Aerial crown-view tile of a tropical tree (Barro Colorado Island, Panama), acquired 20250317:
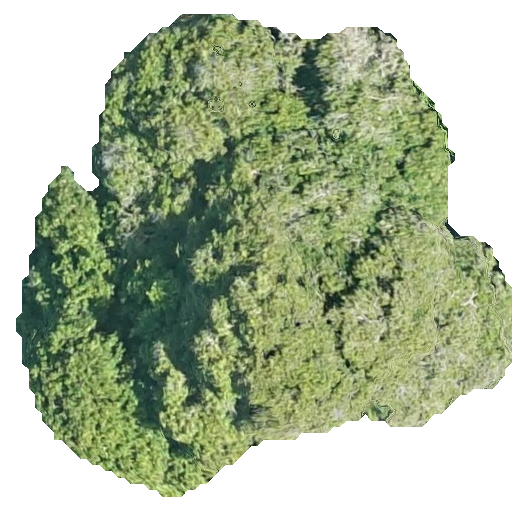
Species: Prioria copaifera
GBIF accepted scientific name: Prioria copaifera
Crown area: 250.411 m²